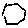
Label: hexagon